Question: I've written a stored procedure that is returning a 2 column temp table, one ID column that is not unique, but a value between 2 and 12 to group values on. The other column is that actual data value column. I want to break out this 1 column table into a table into basically 1 table of 11 columns, 1 column for each dataset.

i'd like to have this parsed out into columns by ID. An identity column is not necessary since they will be unique to their own column. Something like;
'''
Data2 Data3 Data4
102692... 103516.... 108408....
104114... 103476.... 108890....
'''
and so on. I have tried using a While Loop through the datasets, but it's mainly getting these contained in 1 insert that is troubling me. I can't figure out how to say
'''
While recordCount > 0
Begin
Insert into @tempTable(value1ID2,value1ID3,Value1ID4)
End
'''
and then loop through value2ID2, value2ID3 etc.
If this isn't attainable that's fine i'll have to figure out a workaround, but the main reason i'm trying to do this is for a Report Builder dataset for a line chart that will eventually share a date grouping.
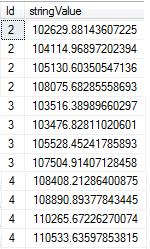
Answer: Since you need to aggregate string values, then you will need to use either the 'max' or 'min' aggregate function. The problem with that is it will return a single row for each column. In order to rerun multiple rows, then you will need to use a windowing function like 'row_number()' to generate a unique value for each 'id'/'string' combination. This will allow you to return multiple rows for each 'id':
'''
select Data2 = [2], Data3 = [3], Data4 = [4]
from
(
select id, stringvalue,
row_number() over(partition by id order by stringvalue) seq
from yourtable
) d
pivot
(
max(stringvalue)
for id in ([2], [3], [4])
) piv
'''